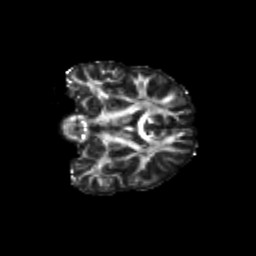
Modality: FA
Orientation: coronal
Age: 10
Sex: male
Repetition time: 9.512 s
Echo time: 0.089 s